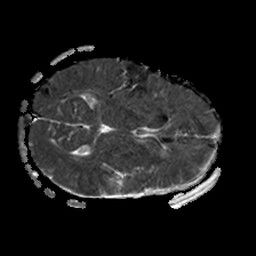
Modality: ADC
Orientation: axial
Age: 46
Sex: female
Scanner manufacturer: philips
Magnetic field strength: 1.5 T
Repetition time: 3.403 s
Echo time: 0.06922 s